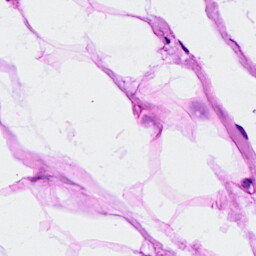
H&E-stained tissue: Breast